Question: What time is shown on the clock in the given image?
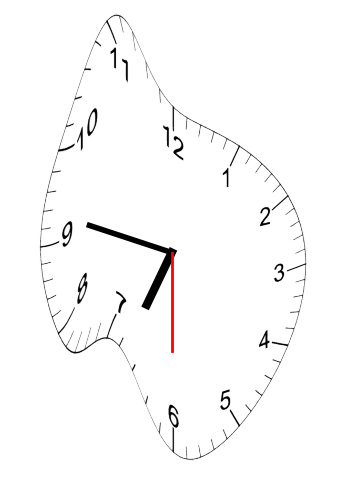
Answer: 06:46:30